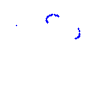
Particle: proton